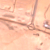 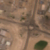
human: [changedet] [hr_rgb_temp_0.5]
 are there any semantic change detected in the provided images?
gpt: A road linked to the roundabout was built.